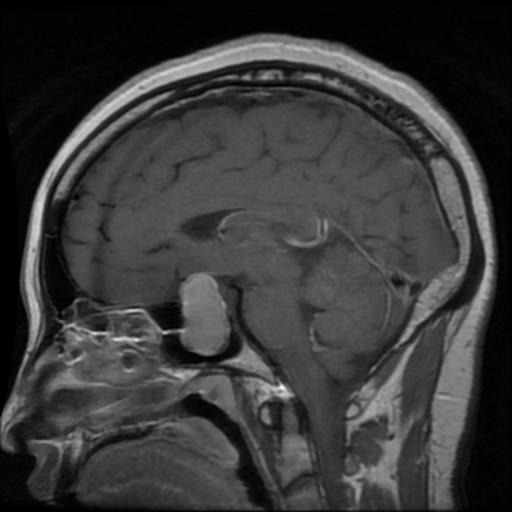
Label: pituitary